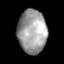
Tissue: lung
Cell type: Others
Senescence score: 0.2113
Nuclear area (px): 1236
Mean DAPI intensity: 157.602